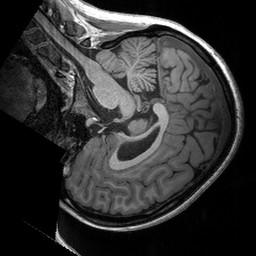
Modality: T1w
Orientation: sagittal
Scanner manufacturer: siemens
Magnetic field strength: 3 T
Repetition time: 2.53 s
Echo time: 0.00288 s